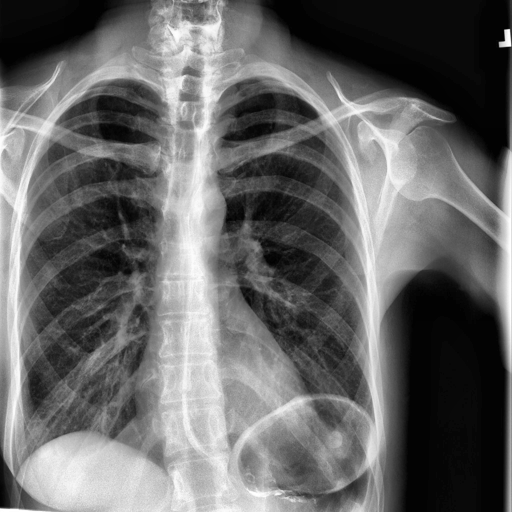
Finding: NORMAL